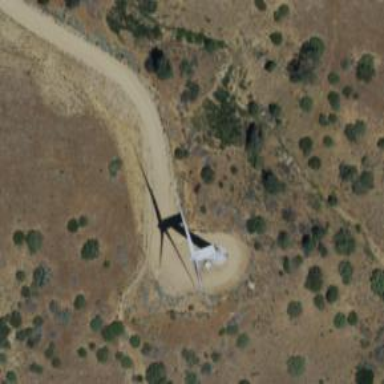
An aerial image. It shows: Wind generator powered by horizontal axis wind turbine.